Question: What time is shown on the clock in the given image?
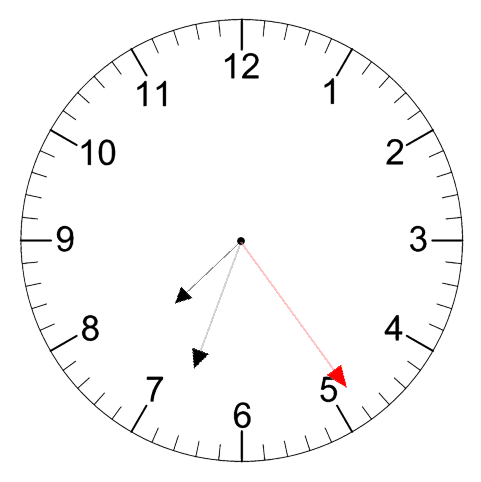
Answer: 07:33:24